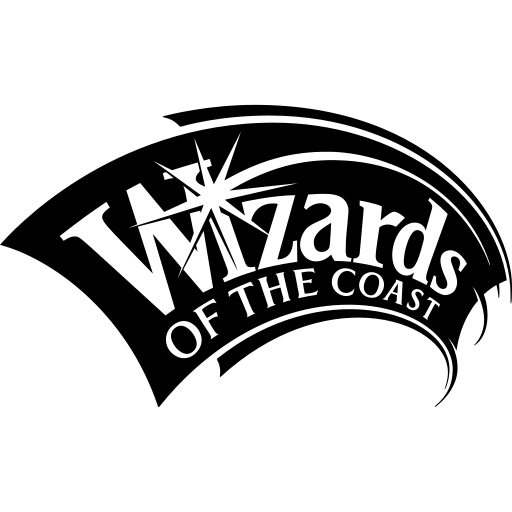
Tags: icon, FontAwesome, fa-icon, brand, wizards, of, the, coast